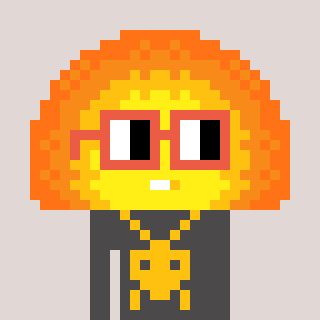
a pixel art character with square orange glasses, a sunset-shaped head and a grayscale-colored body on a warm background